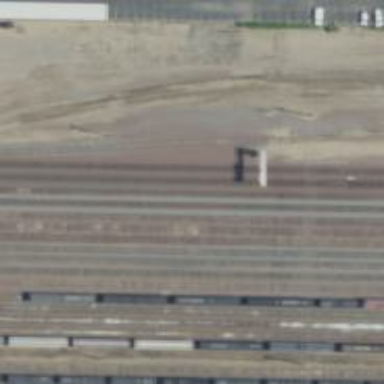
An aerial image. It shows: Railway signal.